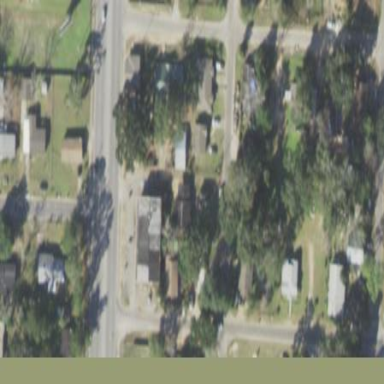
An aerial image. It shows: Single-family residential area.